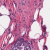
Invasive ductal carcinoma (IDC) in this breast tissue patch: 0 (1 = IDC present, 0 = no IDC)